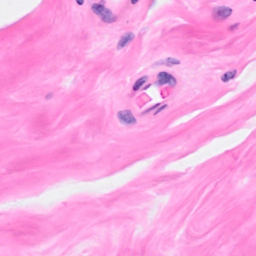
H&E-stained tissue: Breast